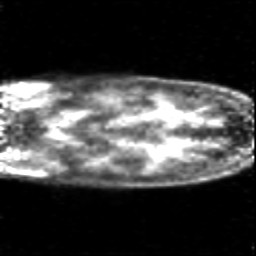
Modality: PET
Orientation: coronal
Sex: female
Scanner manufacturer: siemens